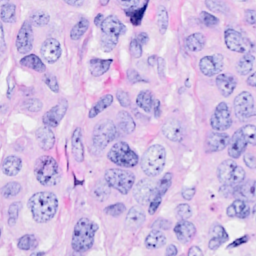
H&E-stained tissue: Breast